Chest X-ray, PA view. Patient: 8 years old, sex F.
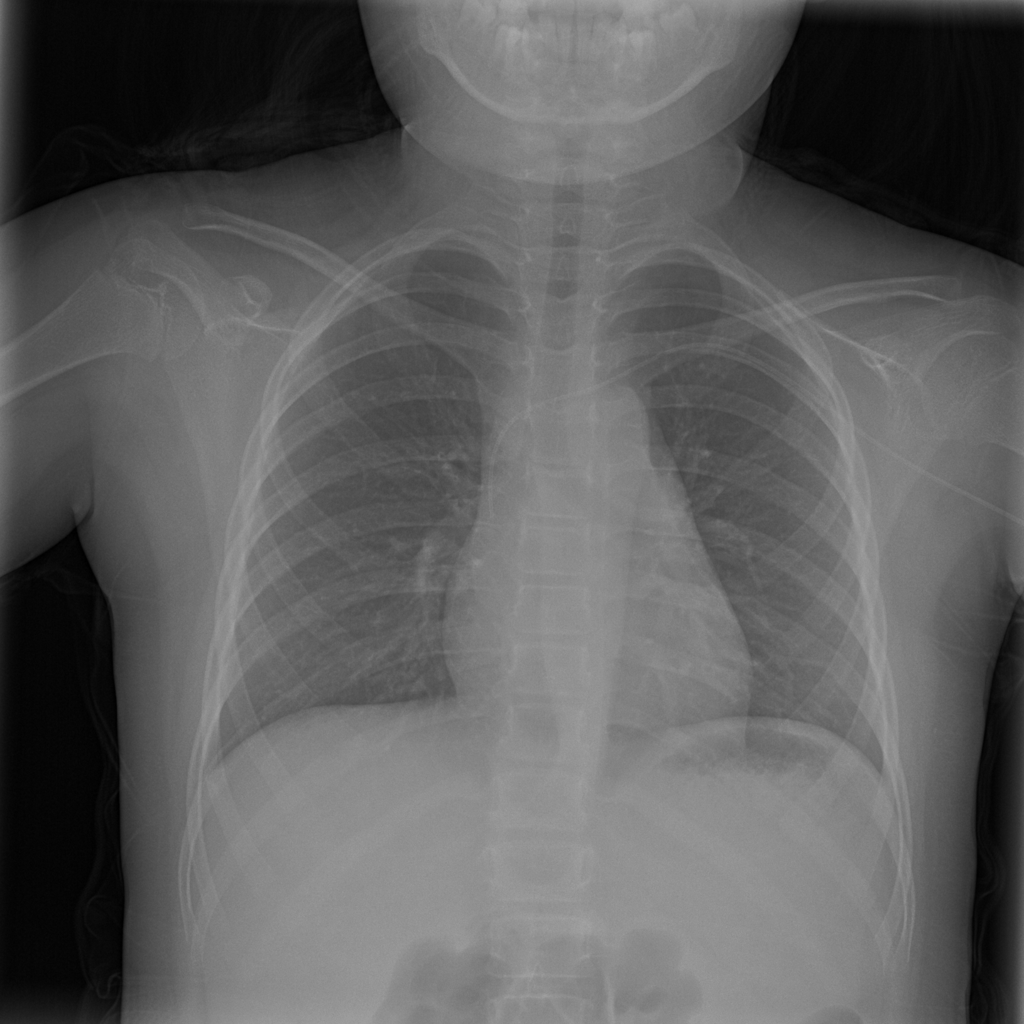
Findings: No Finding